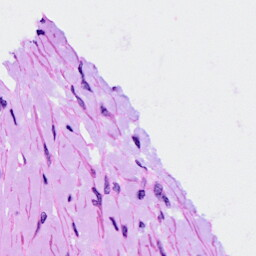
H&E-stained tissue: Ovarian